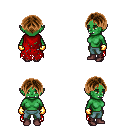
a pixel art fantasy rpg character, female body template, orc, green skin, red tattered cape, teal pants, brown parted hairstyle, gold gloves, maroon shoes, four views (front, back, left, right), 2x2 character sprite sheet, small pixel art, hard edges, no anti-aliasing